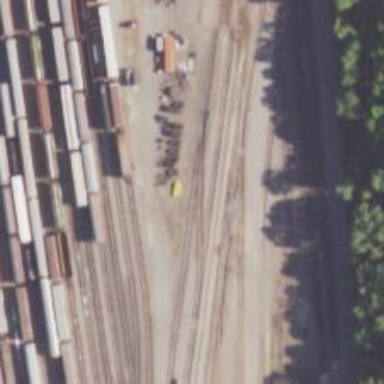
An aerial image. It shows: Railway yard.